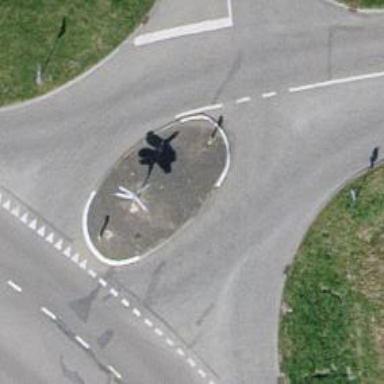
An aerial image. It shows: Traffic calming island.